Interaction volume radius: 10 \u00c5
Interaction volume height: 20 \u00c5
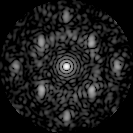
Disorder parameter: 0.4991